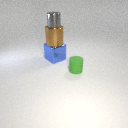
small gray metal cylinder above large blue metal cube